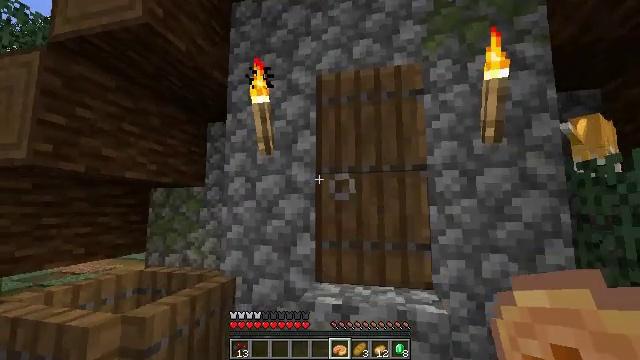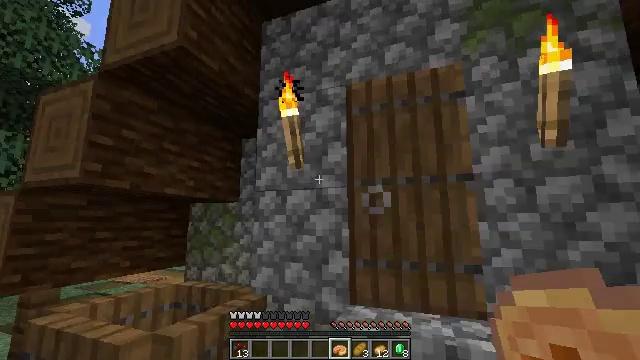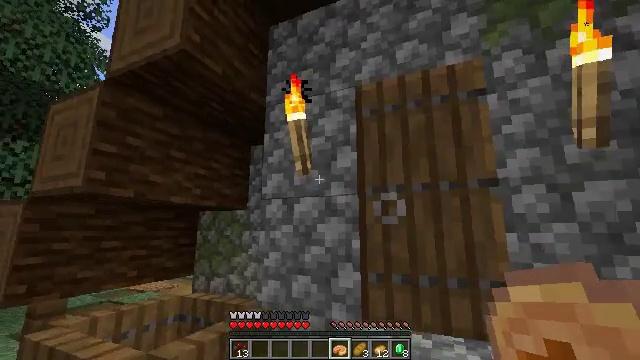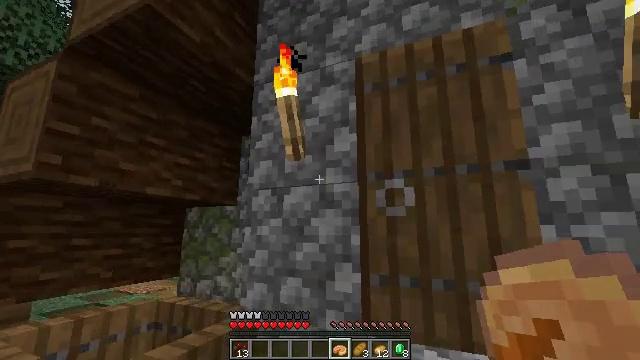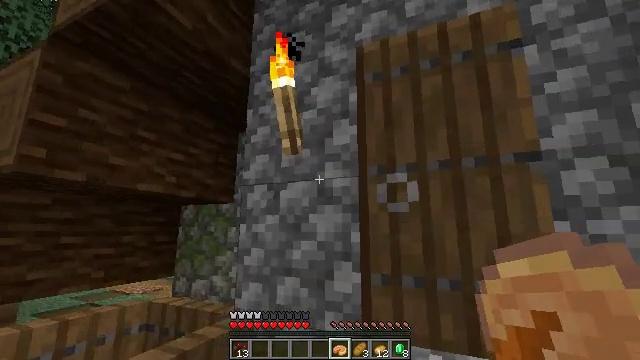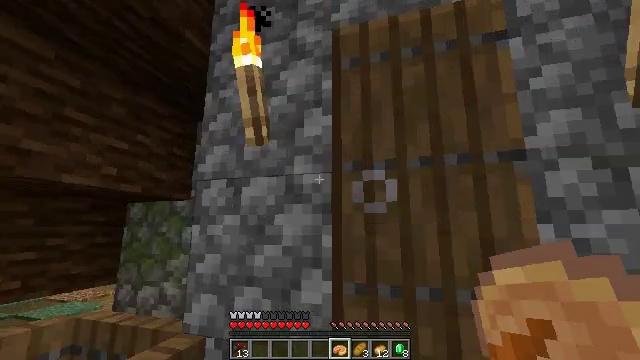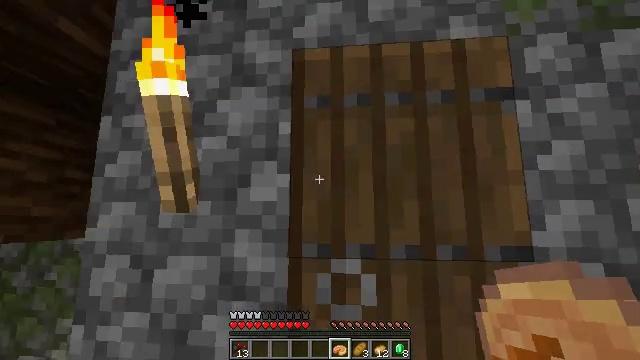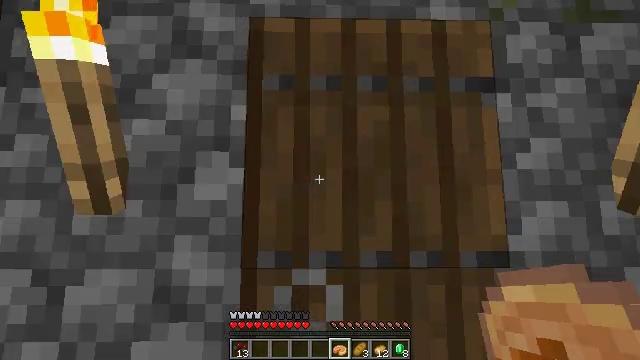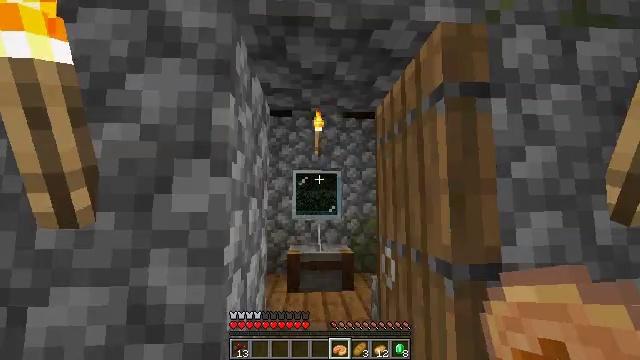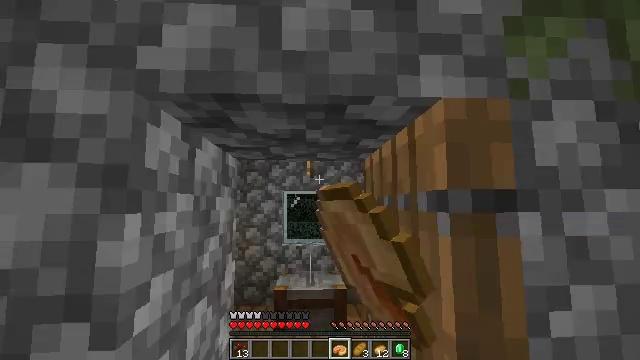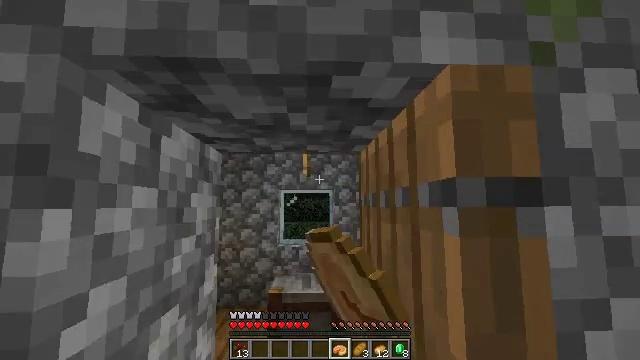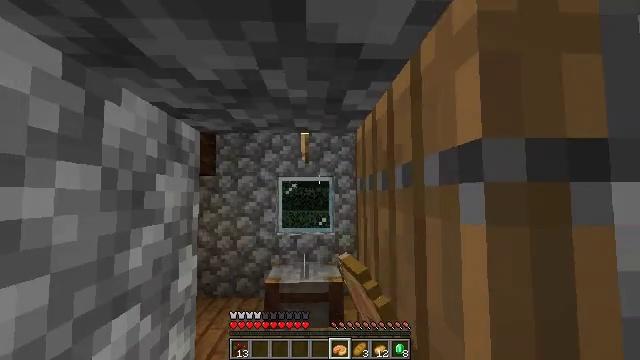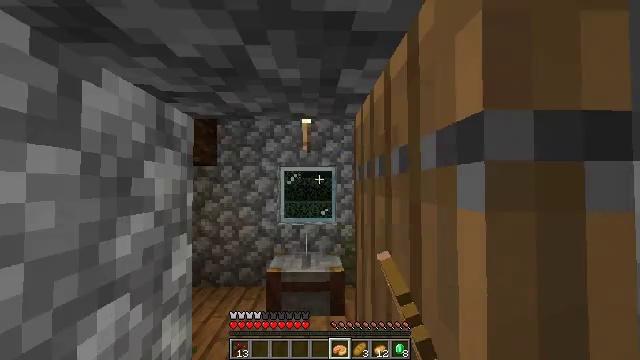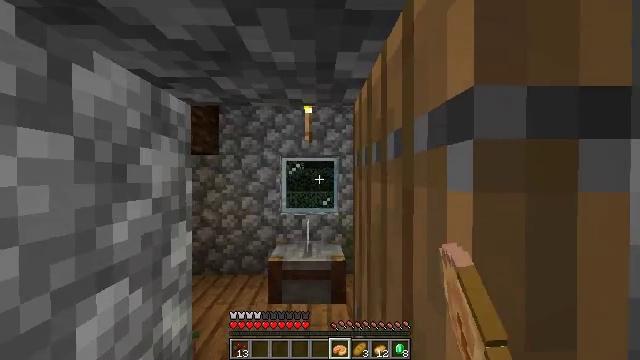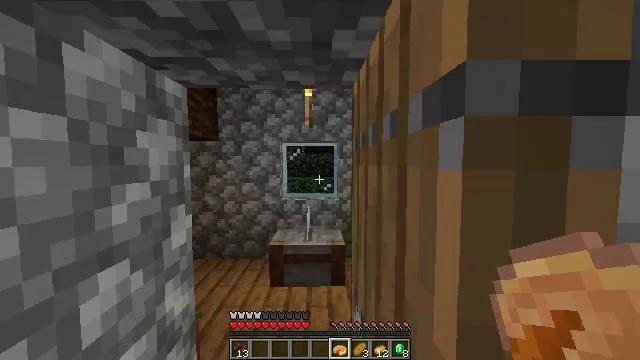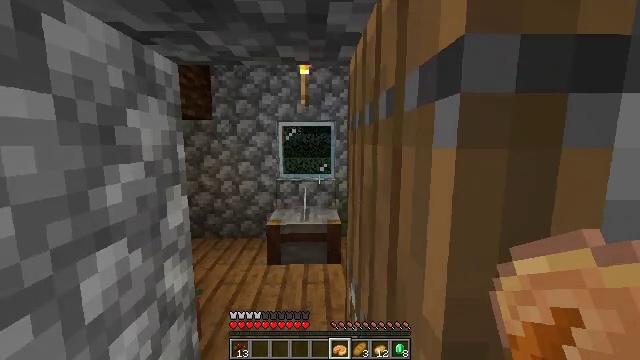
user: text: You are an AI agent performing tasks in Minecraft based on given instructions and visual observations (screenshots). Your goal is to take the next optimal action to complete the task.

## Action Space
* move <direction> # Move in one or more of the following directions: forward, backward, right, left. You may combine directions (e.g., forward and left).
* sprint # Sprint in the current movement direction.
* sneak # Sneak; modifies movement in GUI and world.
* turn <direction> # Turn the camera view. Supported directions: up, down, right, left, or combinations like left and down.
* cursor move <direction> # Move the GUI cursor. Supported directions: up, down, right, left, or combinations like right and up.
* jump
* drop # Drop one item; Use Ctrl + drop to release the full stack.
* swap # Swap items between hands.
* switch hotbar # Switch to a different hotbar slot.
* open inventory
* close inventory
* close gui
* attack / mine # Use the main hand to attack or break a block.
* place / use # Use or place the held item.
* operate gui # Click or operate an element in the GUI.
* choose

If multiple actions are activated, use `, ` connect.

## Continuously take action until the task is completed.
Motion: motion action
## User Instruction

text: Collect the purple carpet.
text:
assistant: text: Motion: move forward, turn left and up
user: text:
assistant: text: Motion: move forward, turn left and up
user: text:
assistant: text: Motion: move forward
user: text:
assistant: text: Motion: move forward
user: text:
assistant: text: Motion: move forward, turn right
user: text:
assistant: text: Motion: move forward, turn right and down
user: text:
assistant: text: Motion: move forward and move right, turn right and down
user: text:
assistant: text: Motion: move forward and move right, turn right, use / place
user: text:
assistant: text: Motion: move forward and move right, use / place
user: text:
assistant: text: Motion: move forward, use / place
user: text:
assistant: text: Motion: turn down, use / place
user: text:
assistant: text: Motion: turn down
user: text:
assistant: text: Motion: turn down
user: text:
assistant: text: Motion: turn down
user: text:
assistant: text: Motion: move forward, turn down
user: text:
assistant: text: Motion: move forward, turn right and down
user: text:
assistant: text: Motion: move forward, turn right and down
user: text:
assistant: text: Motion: move forward, turn right and down
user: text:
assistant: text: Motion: move forward and move left, turn right and down
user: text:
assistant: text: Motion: move forward and move left, turn right and down
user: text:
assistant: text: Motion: move forward and move left, turn right and down
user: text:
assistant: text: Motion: move forward and move left, turn right and down
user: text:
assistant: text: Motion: move forward and move left, turn right
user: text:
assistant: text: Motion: move forward and move left
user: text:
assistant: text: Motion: move forward and move left
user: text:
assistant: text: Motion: move forward and move left
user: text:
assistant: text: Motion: move forward
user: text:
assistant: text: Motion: move forward
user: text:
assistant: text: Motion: move forward
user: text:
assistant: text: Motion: move forward